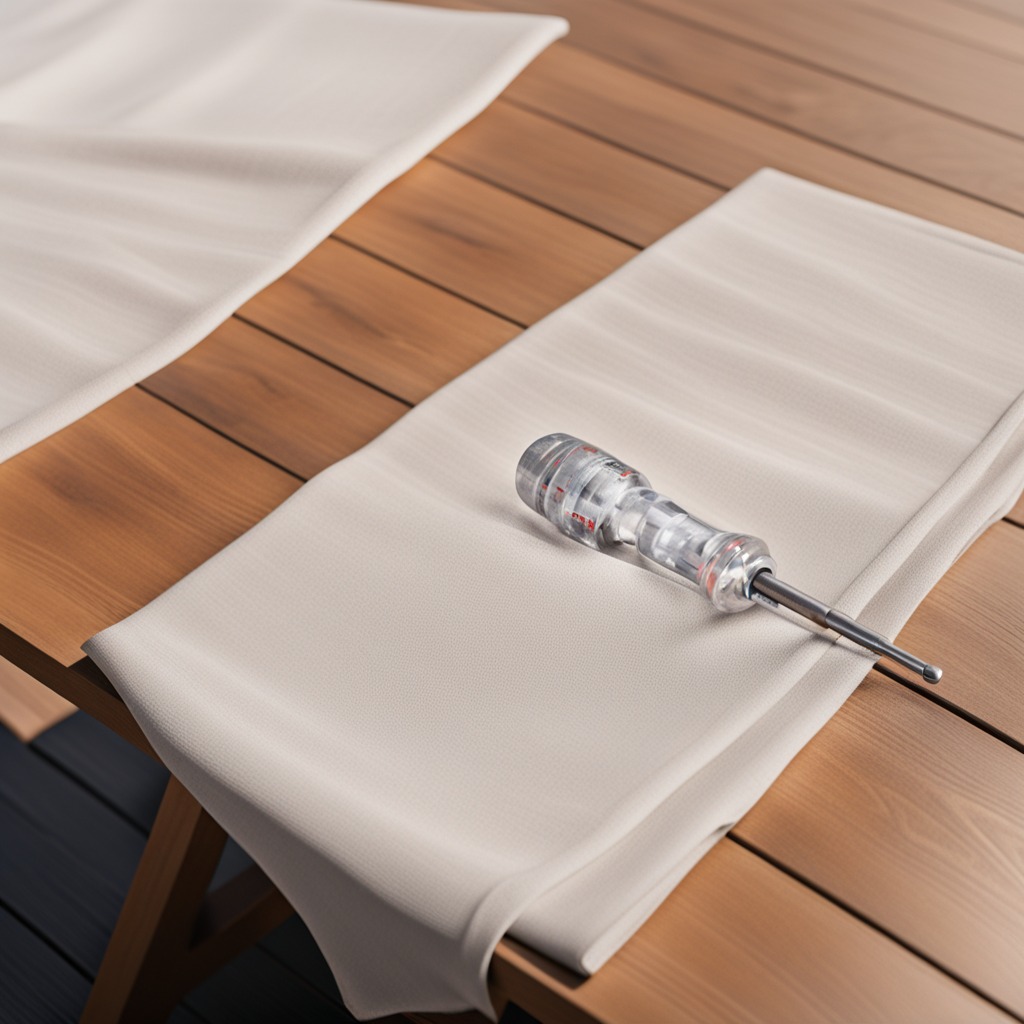
A screwdriver lying on a wooden table in an outdoor workshop during daytime bright natural light soft shadows worn but beneath the cloth.